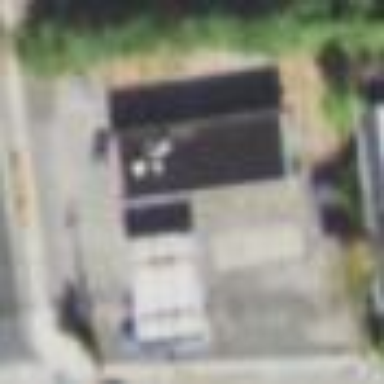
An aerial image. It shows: Fuel station.